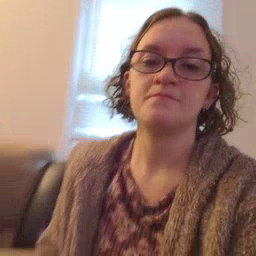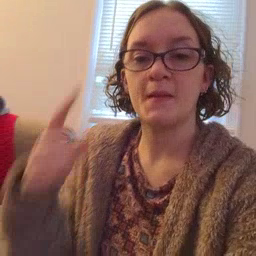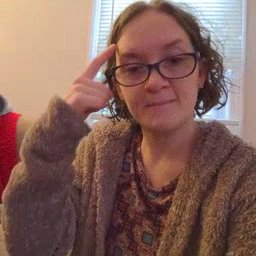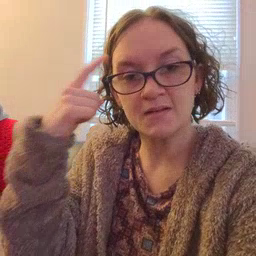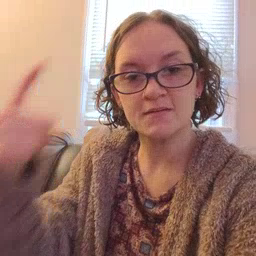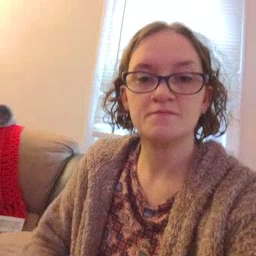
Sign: penny